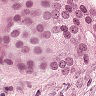
Metastatic tissue present: yes